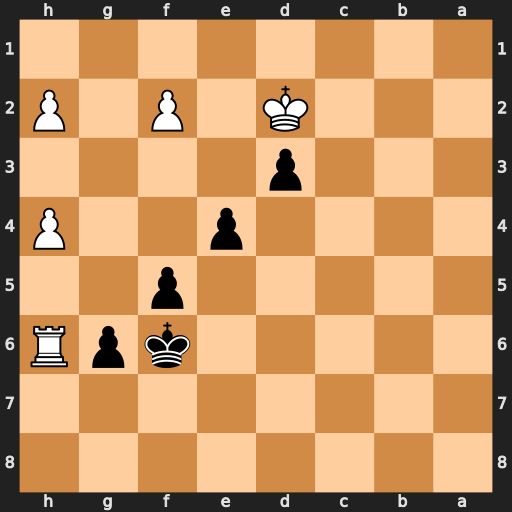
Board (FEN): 8/8/5kpR/5p2/4p2P/3p4/3K1P1P/8
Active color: b
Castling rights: -
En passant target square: -
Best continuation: Kg7 h5 Kxh6